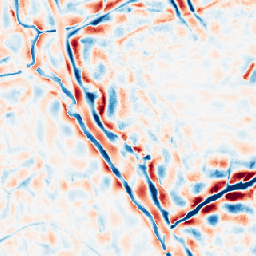
Category: wavelet
Decomposition family: wavelet_dwt
Decomposition parameters: wavelet: db8
level: 4
Upsampling method: nearest
Upsampling parameters: scale: 8
Upsampling scale: 8